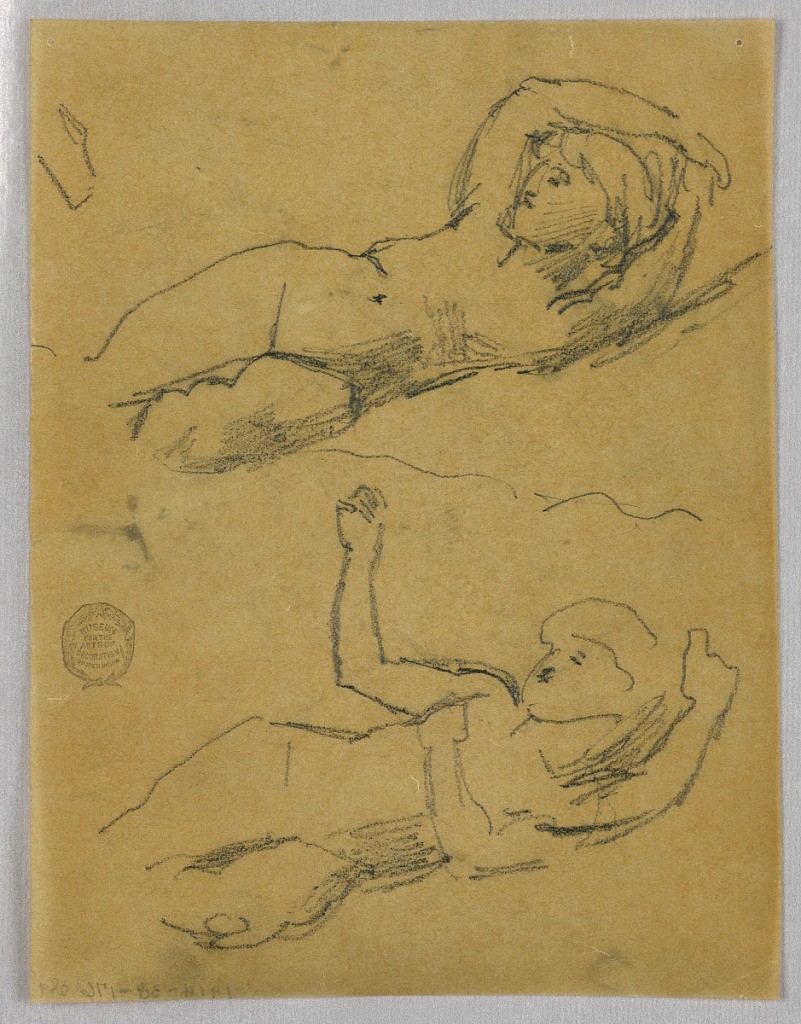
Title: Two Sketches of Female Nudes
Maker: Francis Augustus Lathrop, American, 1849–1909
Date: ca. 1895
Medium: Graphite on tracing paper
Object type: Drawing
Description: Above, reclining woman with arms over head. Below, reclining woman with right arm raised; two studies of left arm, one across body and one above head.